Aerial crown-view tile of a tropical tree (Barro Colorado Island, Panama), acquired 20250317:
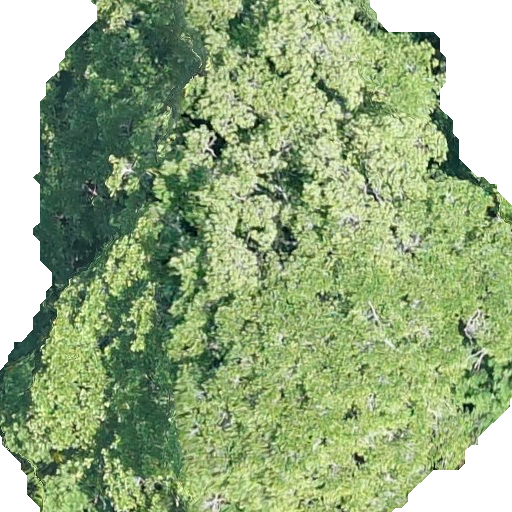
Species: Calophyllum longifolium
GBIF accepted scientific name: Calophyllum longifolium
Crown area: 378.051 m²